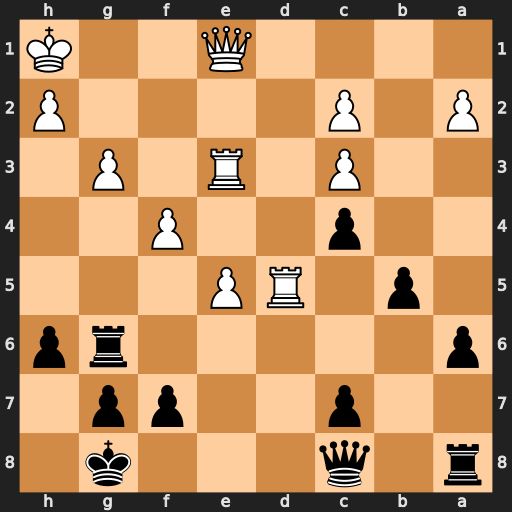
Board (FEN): r1q3k1/2p2pp1/p5rp/1p1RP3/2p2P2/2P1R1P1/P1P4P/4Q2K
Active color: b
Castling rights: -
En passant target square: -
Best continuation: Qb7 Qd2 Rd8